Current action and preconditions to check: path_clear

Your task: For each precondition in the list above, predict whether it will hold at this action.

Consider the current scene as observed from the mobile robot's camera, and analyze the predicted future states of all dynamic agents (e.g., people, animals, vehicles, or any moving entities) within the NEXT SECOND.

IMPORTANT: Only answer "very likely" if you are absolutely certain—based on strong, clear evidence—that a dynamic agent will violate the precondition in the predicted future state. Do NOT answer "very likely" for unlikely, ambiguous, or low-probability risks.

Ask yourself for each precondition: Is there a high probability, with clear and convincing evidence, that the predicted future states of any dynamic agent will interfere with the predicted future state of the currently executing action within the NEXT SECOND, causing that precondition to fail?

Assess the risk level based on these predictions. Use "likely" or "very likely" if motions create a clear risk of interference.

Use "neutral" or "improbable" if agents are nearby but their predicted paths are clearly diverging or non-conflicting.

Failure Risk Categories: "very improbable", "improbable", "neutral", "likely", "very likely"

Answer Format: Output ONLY the probability_of_failure value from these categories: "very improbable", "improbable", "neutral", "likely", "very likely"

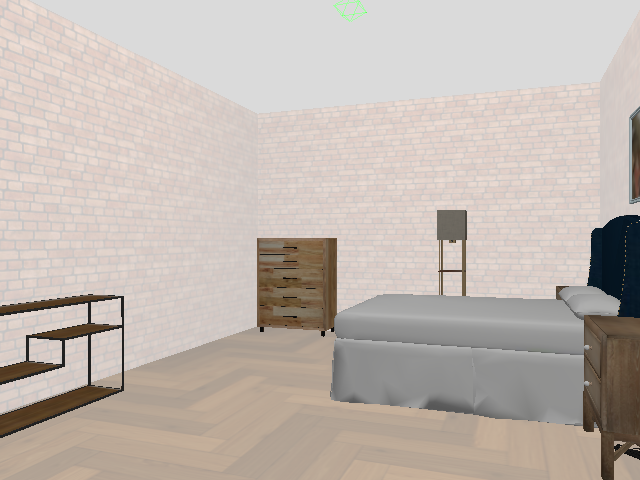

Answer: very improbable